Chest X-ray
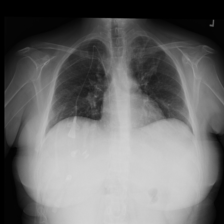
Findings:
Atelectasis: negative
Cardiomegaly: negative
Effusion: negative
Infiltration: negative
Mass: negative
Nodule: negative
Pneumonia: negative
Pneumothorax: negative
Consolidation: negative
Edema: negative
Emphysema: negative
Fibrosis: negative
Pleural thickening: negative
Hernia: negative